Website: crate-barrel
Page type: customer-info-address
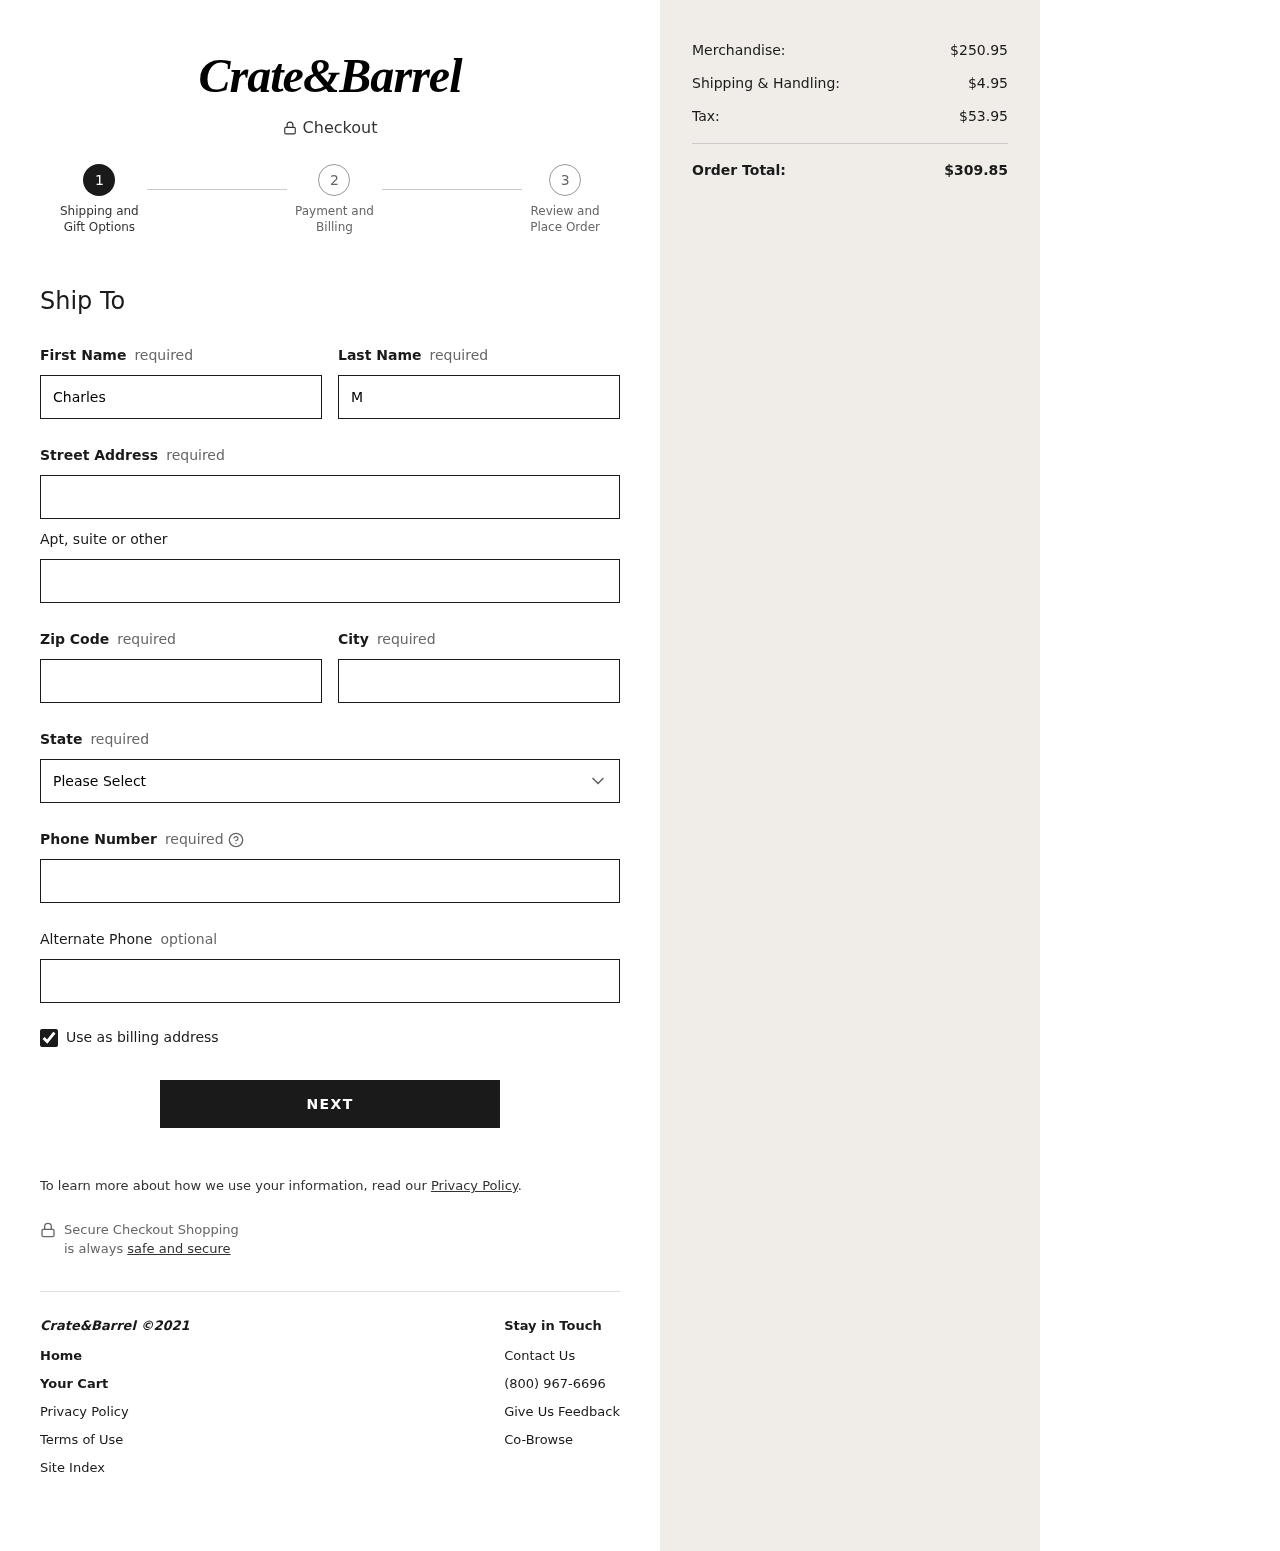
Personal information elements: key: PII_STATE
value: South Dakota
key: PII_FIRSTNAME
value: Charles
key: PII_LASTNAME
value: Murphy
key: PII_STREET
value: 3096 Kimberly Avenue Apt. 021
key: PII_POSTCODE
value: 83702
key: PII_CITY
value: Martinezhaven
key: PII_PHONE
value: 7843373821
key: PII_PHONE_ALT
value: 8099984713
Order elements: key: ORDER_SUBTOTAL
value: $250.95
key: ORDER_SHIPPING_COST
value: $4.95
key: ORDER_TAX
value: $53.95
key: ORDER_TOTAL
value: $309.85